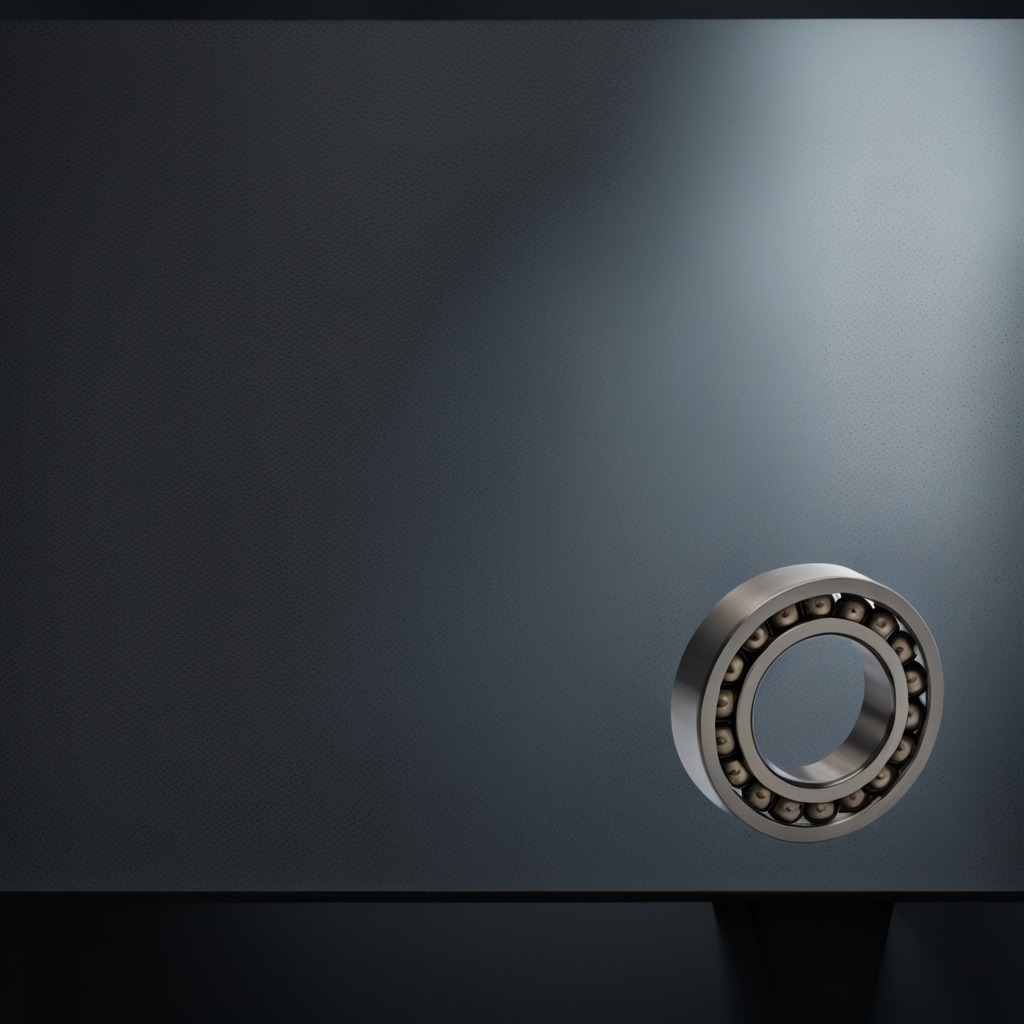
A metal ball bearing is lying on the granite table inside a workshop at night.